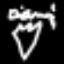
Label: diamond